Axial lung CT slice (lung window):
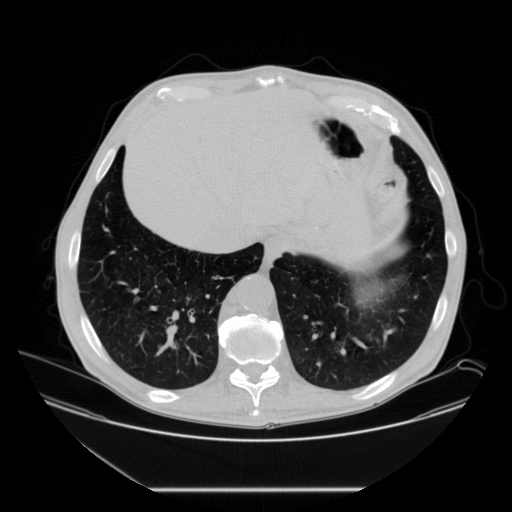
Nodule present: no